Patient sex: M
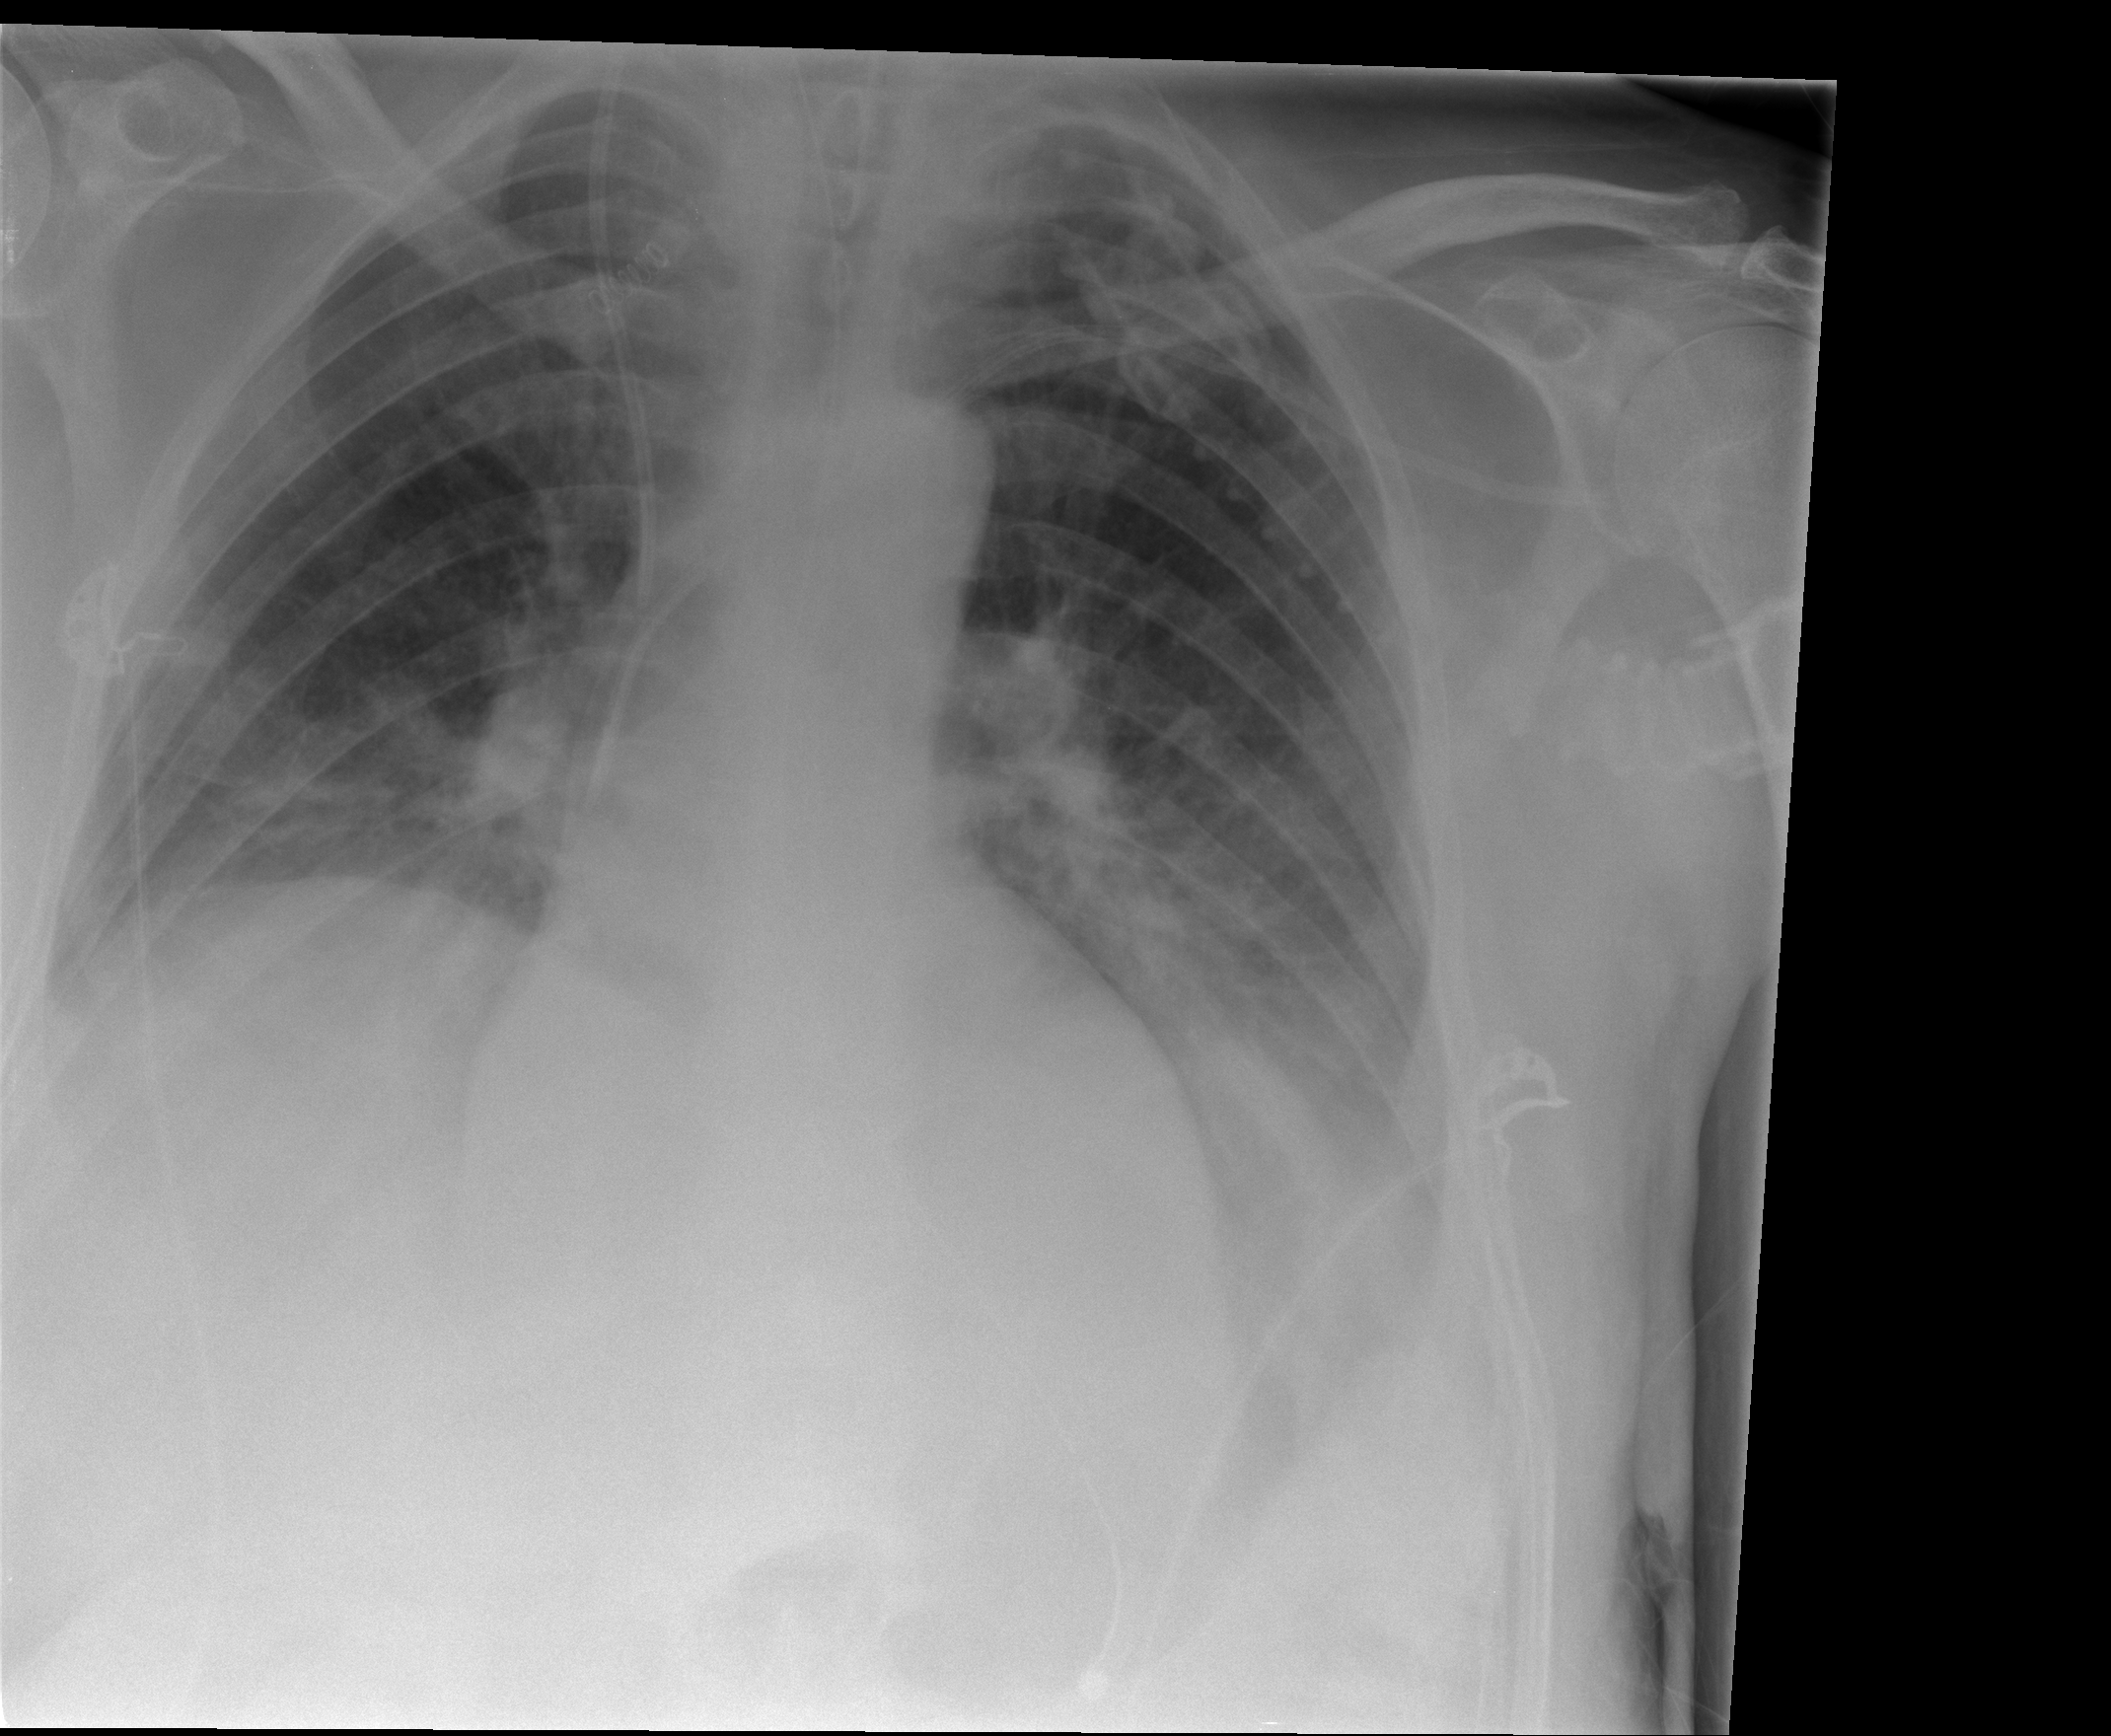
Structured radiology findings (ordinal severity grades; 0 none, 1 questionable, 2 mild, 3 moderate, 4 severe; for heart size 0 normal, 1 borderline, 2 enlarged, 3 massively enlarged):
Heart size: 0
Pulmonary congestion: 0
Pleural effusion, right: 0
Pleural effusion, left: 2
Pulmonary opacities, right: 0
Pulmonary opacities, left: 0
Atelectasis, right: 1
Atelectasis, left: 2